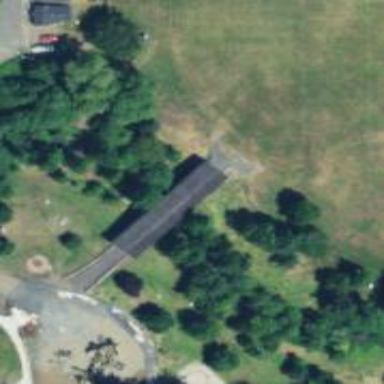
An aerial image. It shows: Covered footway bridge.